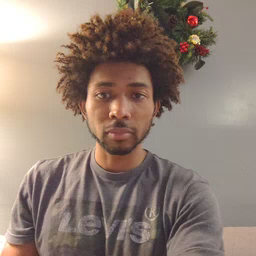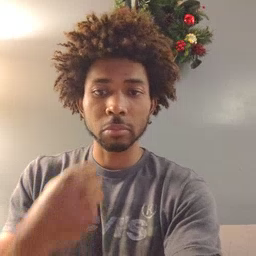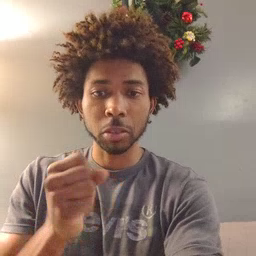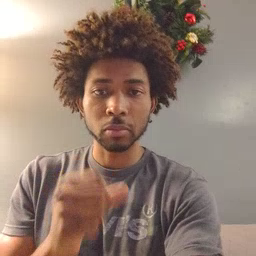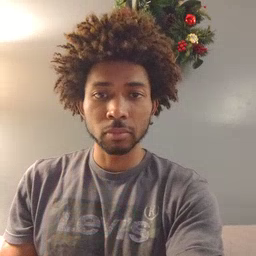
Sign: make